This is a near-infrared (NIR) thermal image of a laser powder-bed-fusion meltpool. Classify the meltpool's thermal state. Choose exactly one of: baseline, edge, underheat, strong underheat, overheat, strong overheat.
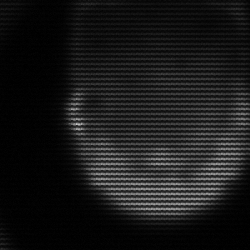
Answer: edge